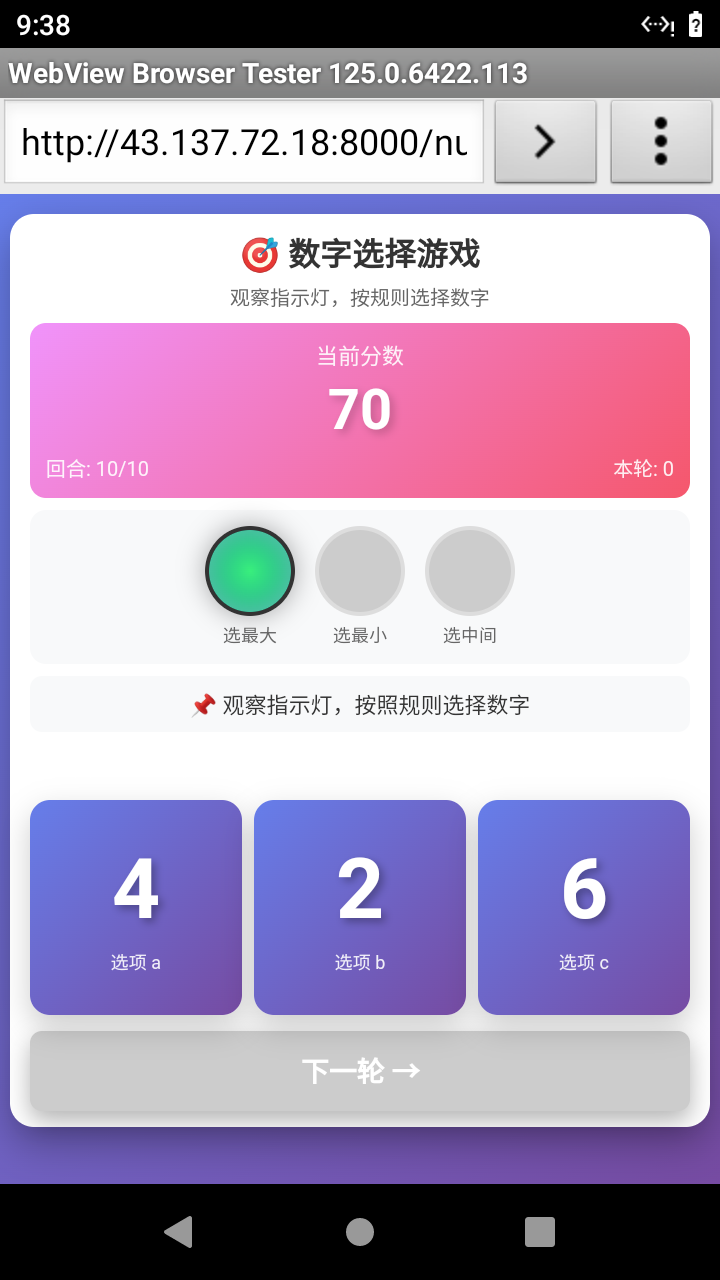

Select the correct number based on the traffic light color.
Answer: 2